Interaction volume radius: 5 \u00c5
Interaction volume height: 10 \u00c5
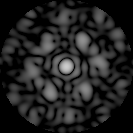
Disorder parameter: 0.5251